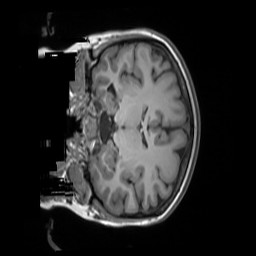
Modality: T1w
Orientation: coronal
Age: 22
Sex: female
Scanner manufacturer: siemens
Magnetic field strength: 3 T
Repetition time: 1.55 s
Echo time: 0.00234 s